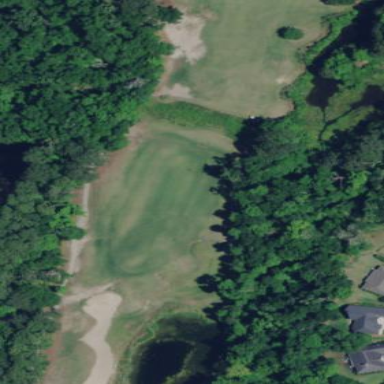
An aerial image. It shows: Scenic golf fairway.